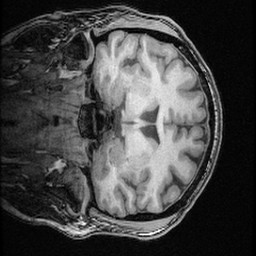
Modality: T1w
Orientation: coronal
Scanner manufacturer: ge
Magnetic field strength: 3 T
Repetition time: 0.008572 s
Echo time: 0.003384 s